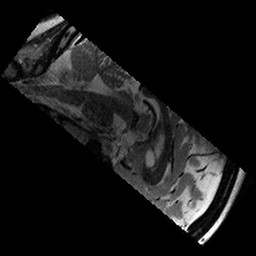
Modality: T2w
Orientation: sagittal
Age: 12
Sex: female
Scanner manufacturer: siemens
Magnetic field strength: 3 T
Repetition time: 9.23 s
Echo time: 0.067 s